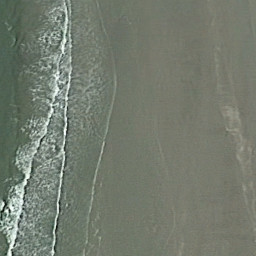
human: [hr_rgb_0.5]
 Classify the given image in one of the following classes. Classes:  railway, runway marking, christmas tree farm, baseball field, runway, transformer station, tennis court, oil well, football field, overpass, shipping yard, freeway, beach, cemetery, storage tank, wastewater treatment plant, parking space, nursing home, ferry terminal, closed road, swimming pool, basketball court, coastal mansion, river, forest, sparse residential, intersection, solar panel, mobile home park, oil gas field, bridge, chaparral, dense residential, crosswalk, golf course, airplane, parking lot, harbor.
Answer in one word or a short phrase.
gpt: beach